Question: I have the following script which takes rows from an existing table in an ASP.net page and opens a new window with the table.
One of the cell in the ASP.net table has a DIV inside which forces anything extra to be removed and shows only "...". When the user hover overs, it displays the entire text with JavaScript.
Here is a sample of the table cell:
'''
<td class="bodyNotLast vTop">
<div style="width: 155px; overflow: hidden; text-overflow: ellipsis; white-space: nowrap;">
<span id="lblEllipsis" title="
Dr john;
Dr. Mike;
Dr. Kilt;
Dr. Poland;
Dr. James;
Dr. Quint;
Dr. Jose;
Dr. Ashton;
Dr. Giannis;
Dr. Maroudis;
">
Dr john;
Dr. Mike;
Dr. Kilt;
Dr. Poland;
Dr. James;
Dr. Quint;
Dr. Jose;
Dr. Ashton;
Dr. Giannis;
Dr. Maroudis;
</span>
</div>
</td>
'''
Shows up like this:

The above works fine when viewing on the computer, because I can just hover over and it will show the rest of the text. When printing (creating the dynamic table in the script above).
How can I eliminate the following style: 'overflow: hidden; text-overflow: ellipsis; white-space: nowrap;' from each 'TD' in the copy process, so the cell just expands to display everyone?
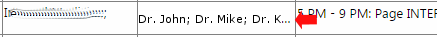
Answer: '''
// Use this code when the new window is opened
$('.bodyNotLast .vTop div').removeAttr('style');
'''